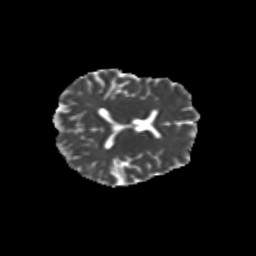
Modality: MD
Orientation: axial
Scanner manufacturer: siemens
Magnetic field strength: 3 T
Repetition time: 9.2 s
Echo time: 0.084 s